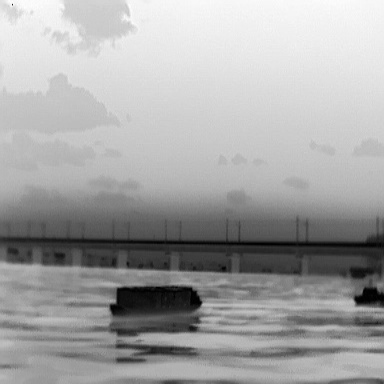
There is a fishing_boat in the infrared image.